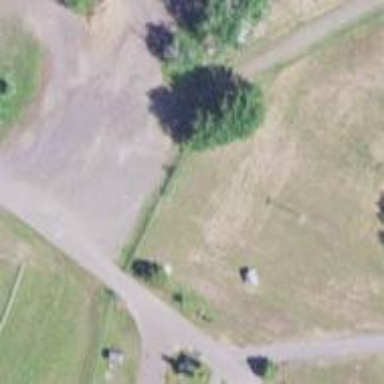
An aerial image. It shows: Disc golf course on leisure land.